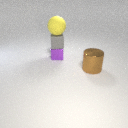
large yellow rubber sphere above small purple metal cube